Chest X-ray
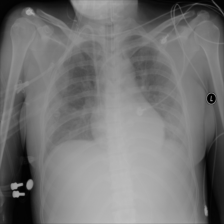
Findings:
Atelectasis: negative
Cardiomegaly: negative
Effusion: negative
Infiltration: positive
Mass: negative
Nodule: negative
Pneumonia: negative
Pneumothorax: negative
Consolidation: negative
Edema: negative
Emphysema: negative
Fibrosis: negative
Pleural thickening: negative
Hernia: negative